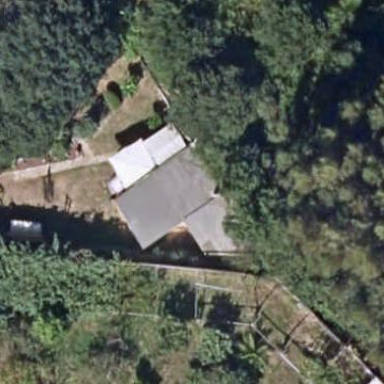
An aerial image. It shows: Simple house.